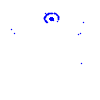
Particle: proton